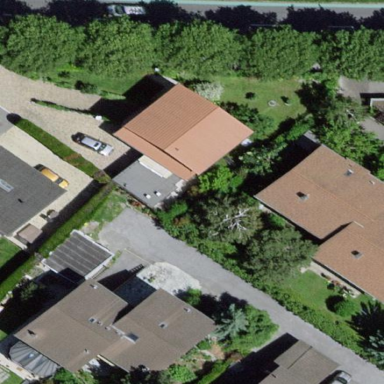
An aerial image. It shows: Semi-detached house.